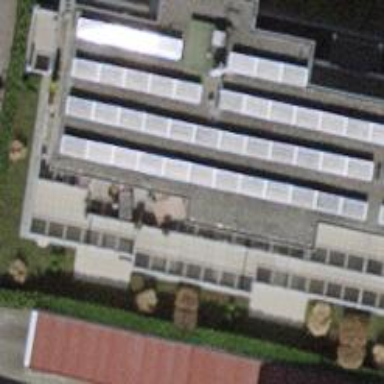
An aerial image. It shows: Solar photovoltaic panel generator.